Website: bh-photo
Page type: cart
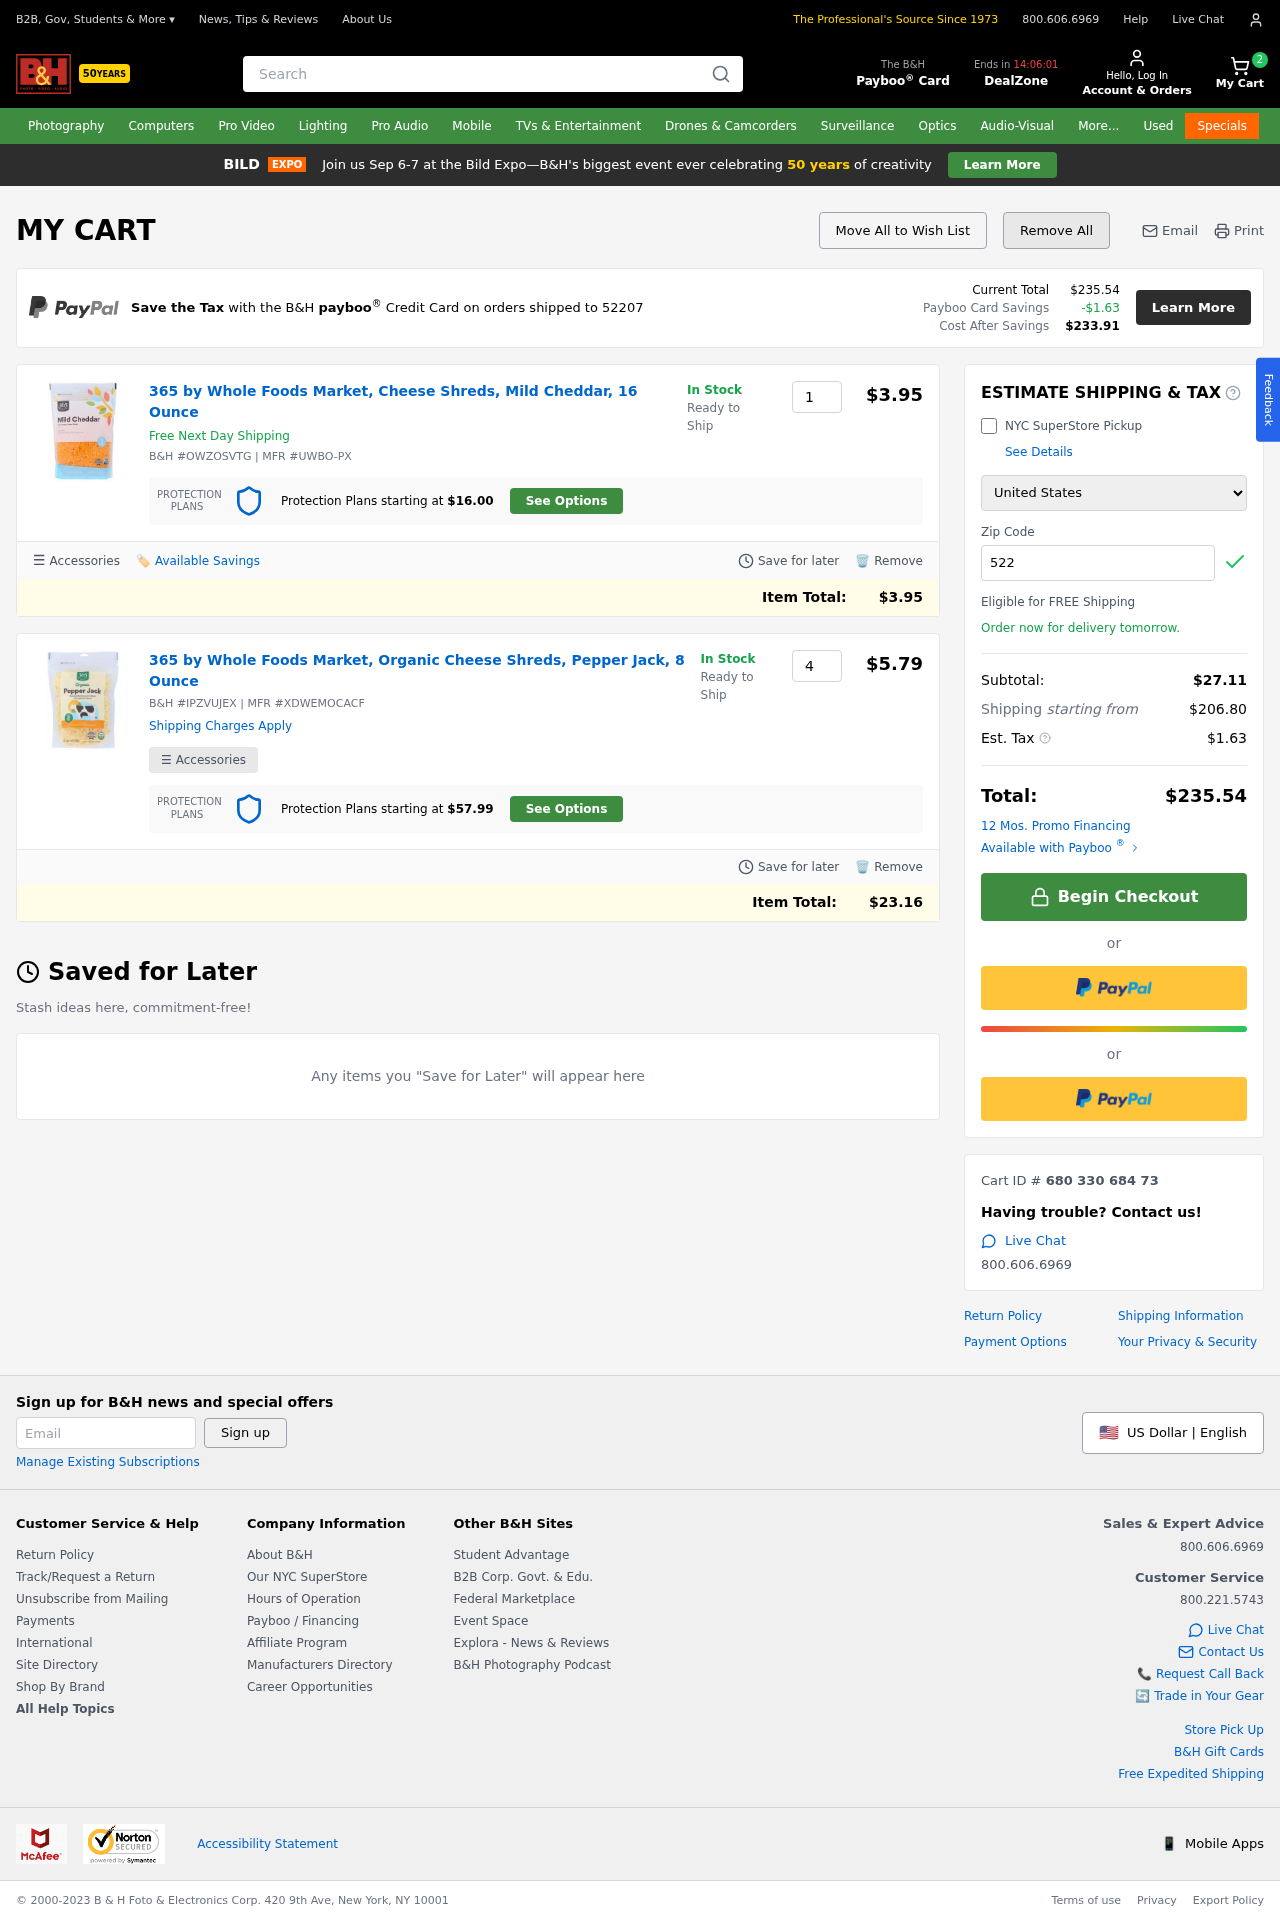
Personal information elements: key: PII_COUNTRY
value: United States
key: PII_POSTCODE
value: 52207
Product elements: key: PRODUCT1_NAME
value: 365 by Whole Foods Market, Cheese Shreds, Mild Cheddar, 16 Ounce
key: PRODUCT1_PRICE
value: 3.95
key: PRODUCT1_QUANTITY
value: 1
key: PRODUCT2_NAME
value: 365 by Whole Foods Market, Organic Cheese Shreds, Pepper Jack, 8 Ounce
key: PRODUCT2_PRICE
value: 5.79
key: PRODUCT2_QUANTITY
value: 4
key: PRODUCT1_ITEM_TOTAL
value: $3.95
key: PRODUCT2_ITEM_TOTAL
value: $23.16
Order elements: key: ORDER_NUM_ITEMS
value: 2
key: ORDER_TOTAL
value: $235.54
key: ORDER_TAX
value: -$1.63
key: ORDER_TAX
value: $1.63
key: ORDER_TOTAL_AFTER_SAVINGS
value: $233.91
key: ORDER_SUBTOTAL
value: $27.11
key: ORDER_SHIPPING_COST
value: $206.80
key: ORDER_ID
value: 680 330 684 73
Search elements: key: HEADER_SEARCH
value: Search